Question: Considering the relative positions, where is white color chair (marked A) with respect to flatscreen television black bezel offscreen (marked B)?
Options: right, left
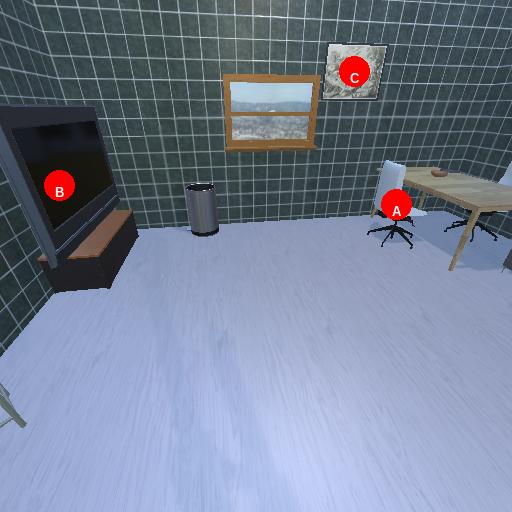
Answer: right